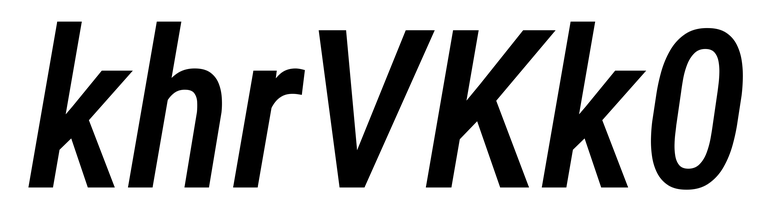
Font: Roboto-Italic_Condensed_Medium_Italic